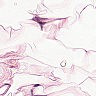
Metastatic tissue present: no